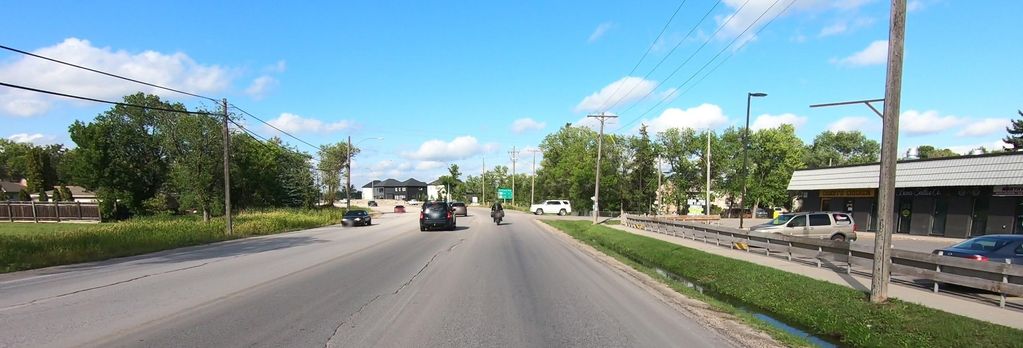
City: winnipeg